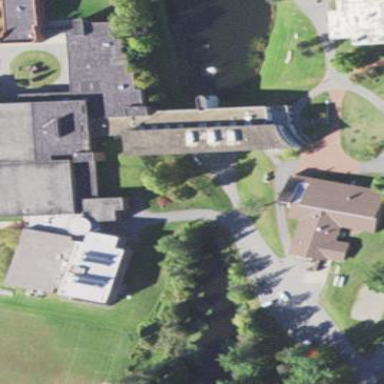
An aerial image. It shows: College building.